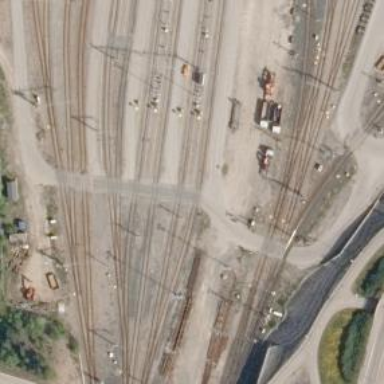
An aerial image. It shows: Railway level crossing.